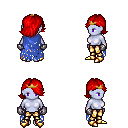
a pixel art fantasy rpg character, female body template, dark elf, purple skin, blue tattered cape, gold greaves, red swoop hairstyle, gold tiara, metal gloves, gold boots, four views (front, back, left, right), 2x2 character sprite sheet, small pixel art, hard edges, no anti-aliasing